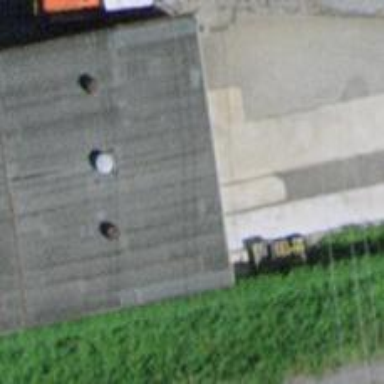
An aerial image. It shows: Siding railway track with one set of rails.